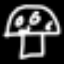
Label: mushroom